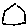
Label: hexagon